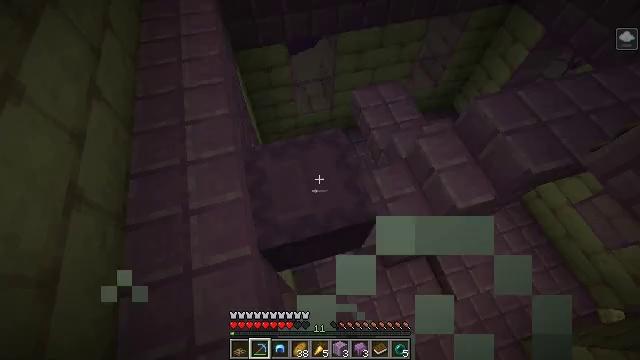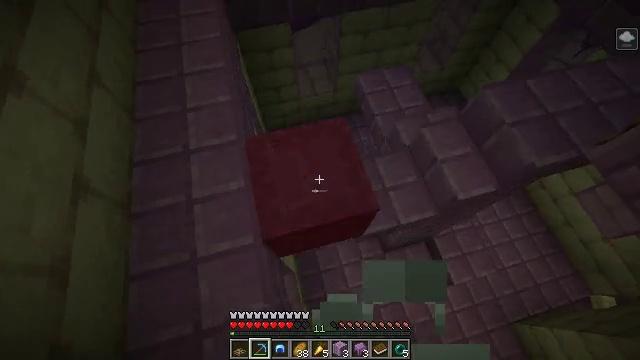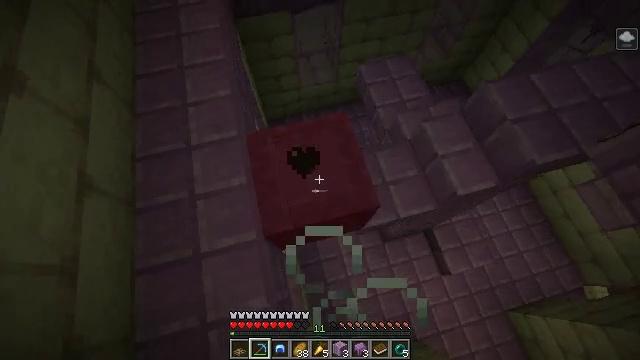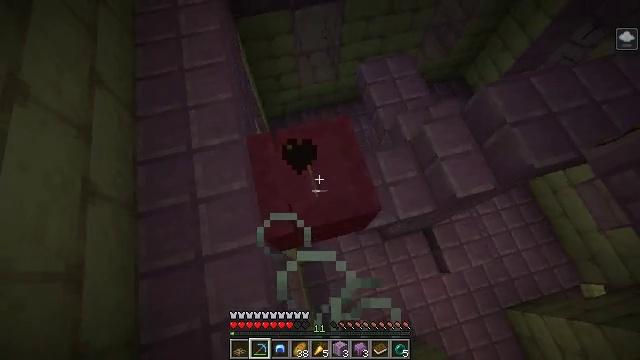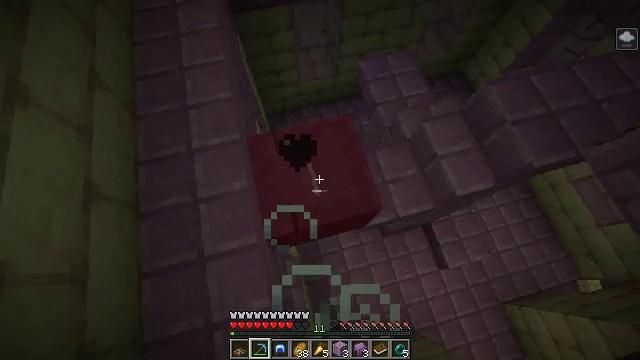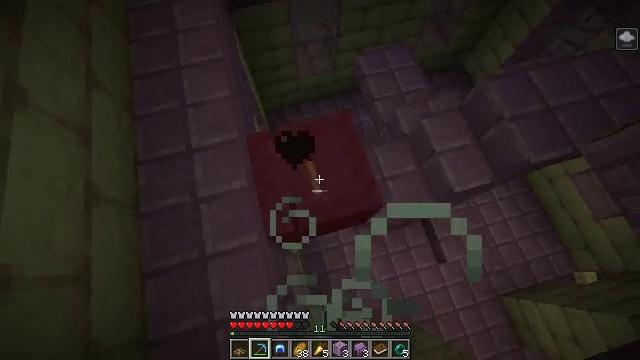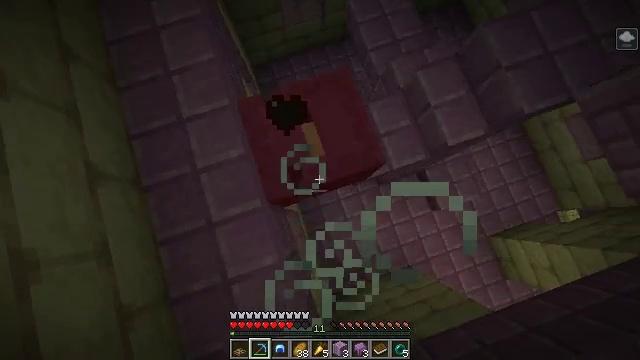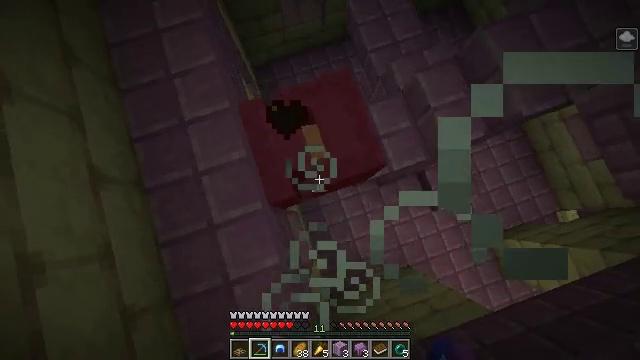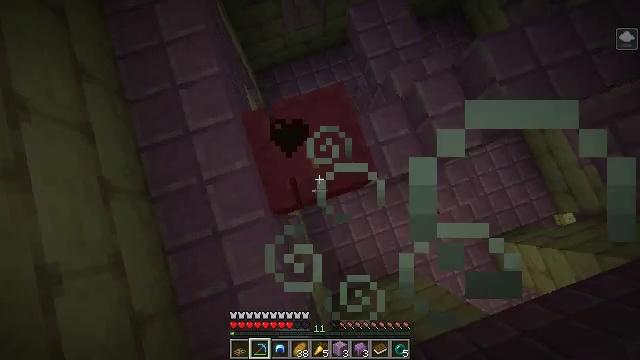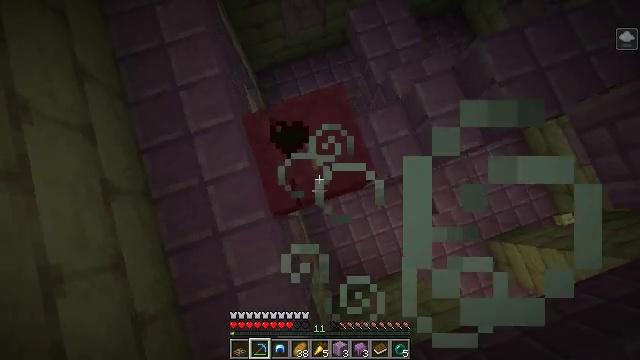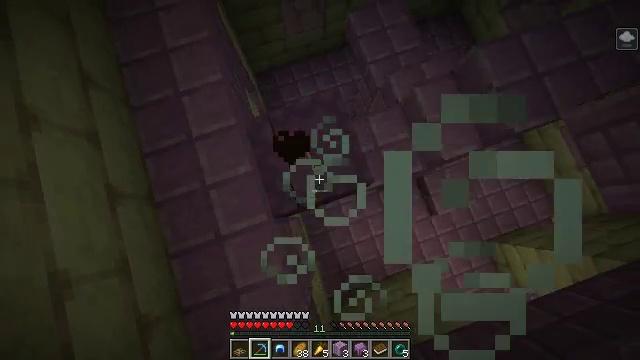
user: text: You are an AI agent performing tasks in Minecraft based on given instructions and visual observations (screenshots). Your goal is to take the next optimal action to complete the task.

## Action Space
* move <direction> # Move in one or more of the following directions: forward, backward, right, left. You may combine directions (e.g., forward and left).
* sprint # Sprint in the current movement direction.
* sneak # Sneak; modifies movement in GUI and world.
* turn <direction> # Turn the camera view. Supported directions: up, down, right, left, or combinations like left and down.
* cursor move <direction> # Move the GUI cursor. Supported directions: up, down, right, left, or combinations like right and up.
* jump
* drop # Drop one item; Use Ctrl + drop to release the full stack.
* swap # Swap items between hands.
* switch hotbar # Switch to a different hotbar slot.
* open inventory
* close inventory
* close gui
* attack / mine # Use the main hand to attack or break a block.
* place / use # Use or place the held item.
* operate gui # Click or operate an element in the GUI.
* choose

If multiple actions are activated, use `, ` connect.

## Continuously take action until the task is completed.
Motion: motion action
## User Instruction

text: Combat the shulker.
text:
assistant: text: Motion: turn down
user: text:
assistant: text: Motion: turn down
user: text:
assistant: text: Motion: no_op
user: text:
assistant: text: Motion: turn down
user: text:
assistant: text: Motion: turn down
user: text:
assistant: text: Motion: turn right and down, attack / mine
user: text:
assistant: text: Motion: attack / mine
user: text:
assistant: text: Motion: attack / mine
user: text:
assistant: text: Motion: no_op
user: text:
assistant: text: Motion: no_op
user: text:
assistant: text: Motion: no_op